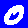
Digit: 0